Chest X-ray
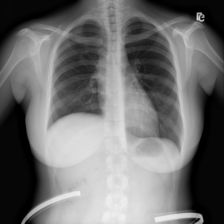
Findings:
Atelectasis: negative
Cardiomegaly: negative
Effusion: negative
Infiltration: negative
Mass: negative
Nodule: negative
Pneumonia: negative
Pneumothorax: negative
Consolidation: negative
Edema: negative
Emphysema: negative
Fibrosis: negative
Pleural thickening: negative
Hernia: negative